Aerial crown-view tile of a tropical tree (Barro Colorado Island, Panama), acquired 20250616:
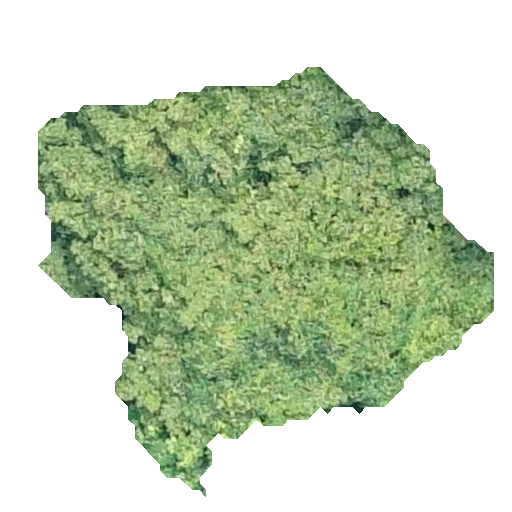
Species: Tachigali panamensis
GBIF accepted scientific name: Tachigali panamensis
Crown area: 176.689 m²